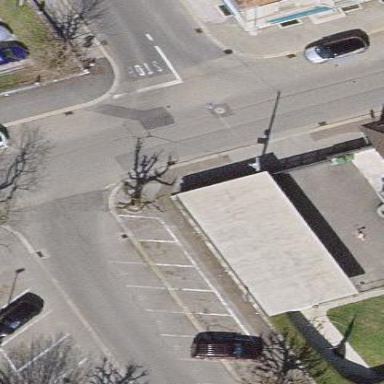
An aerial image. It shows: Street-side parking area.